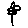
Label: flower